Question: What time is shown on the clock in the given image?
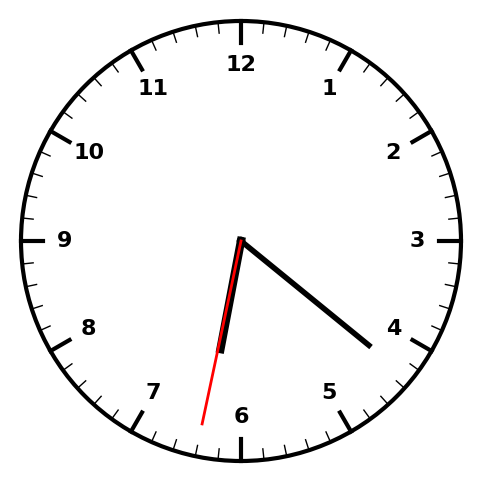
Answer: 06:21:32